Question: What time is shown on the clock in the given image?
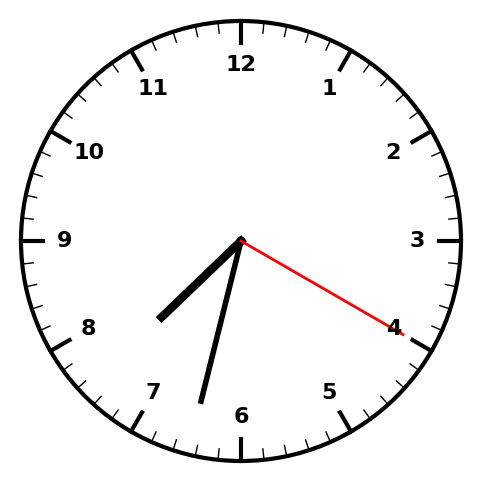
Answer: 07:32:20